Question:
I am very new to GWT and I have to make GWT Grid like the image shown.
I have no clue on how to do this with corresponding Update and Delete action against each row.
Here, the number of columns ie Create, Update, Delete etc are dynamic and coming from Database.
Also, the number of rows ie Viewer, Admin, Creator is coming from Database.
I want update and delete button fro each row as well with corresponding actions.
Boxes are checkbox for giving privileges to Viewer, Admin etc.
I am using EXT GWT, I am aware of BaseModel but have no idea how to do this using that.
Please help me. Thanks.
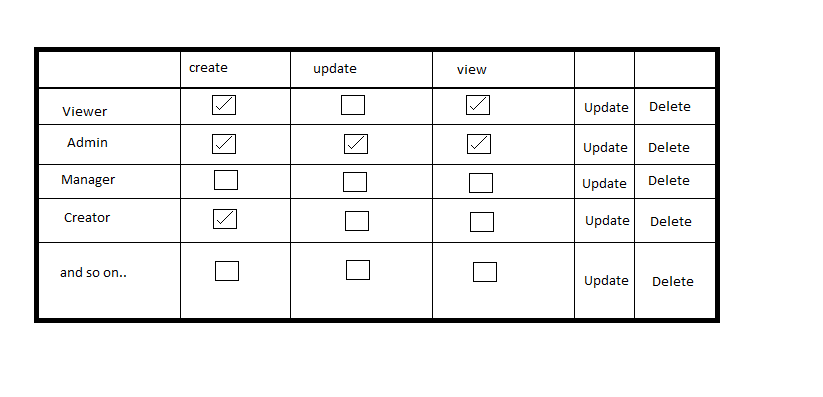
Answer: For each editable column, create an editor:
'''
//YOUR COLUMN:
colSubTotalD = new ColumnConfig("subTotal", "Subtotal", 80);
...
//AN EDITOR
NumberField txtSubTotal = new NumberField();
...
colSubTotalD.setEditor(new CellEditor(txtSubTotal));
'''
Then, create and asign a RowEditor:
'''
re = new RowEditor<ModelData>();
re.setClicksToEdit(ClicksToEdit.TWO);
re.addListener(Events.AfterEdit, new Listener<RowEditorEvent>() {
public void handleEvent(RowEditorEvent e) {
//{DO WHATEVER YOU NEED};
}
});
yourGrid.addPlugin(re);
'''
With this, your grid will enter in edit mode after a double clic. And you can handle the changes on the roweditor event.